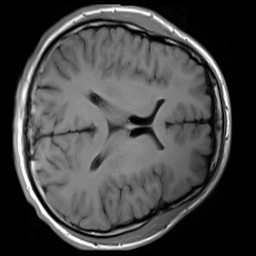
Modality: T1w
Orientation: axial
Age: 22
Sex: male
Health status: healthy
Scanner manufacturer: siemens
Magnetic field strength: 3 T
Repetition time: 4.1 s
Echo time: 0.0085 s